Field crop: maize
Growth stage: 1
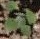
Species: chenopodium